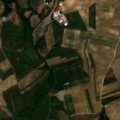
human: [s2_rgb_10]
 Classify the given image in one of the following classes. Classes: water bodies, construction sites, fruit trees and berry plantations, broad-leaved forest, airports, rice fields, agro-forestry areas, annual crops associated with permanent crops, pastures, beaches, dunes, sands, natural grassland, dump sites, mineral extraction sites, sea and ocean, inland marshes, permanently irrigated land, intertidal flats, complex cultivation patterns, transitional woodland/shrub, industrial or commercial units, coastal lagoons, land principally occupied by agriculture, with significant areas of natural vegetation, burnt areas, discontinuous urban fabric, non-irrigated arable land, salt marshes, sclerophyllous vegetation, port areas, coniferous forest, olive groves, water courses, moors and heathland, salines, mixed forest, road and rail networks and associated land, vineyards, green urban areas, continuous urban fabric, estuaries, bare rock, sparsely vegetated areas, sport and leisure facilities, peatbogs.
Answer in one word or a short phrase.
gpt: non-irrigated arable land, permanently irrigated land, vineyards, olive groves, complex cultivation patterns, land principally occupied by agriculture, with significant areas of natural vegetation, broad-leaved forest